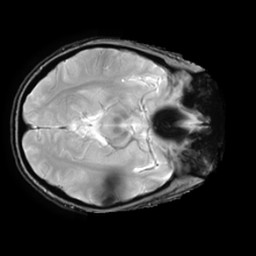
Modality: T2starw
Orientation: axial
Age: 38
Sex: female
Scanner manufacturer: ge
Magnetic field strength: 3 T
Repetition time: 0.65 s
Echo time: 0.02 s